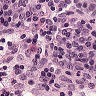
Metastatic tissue present: no